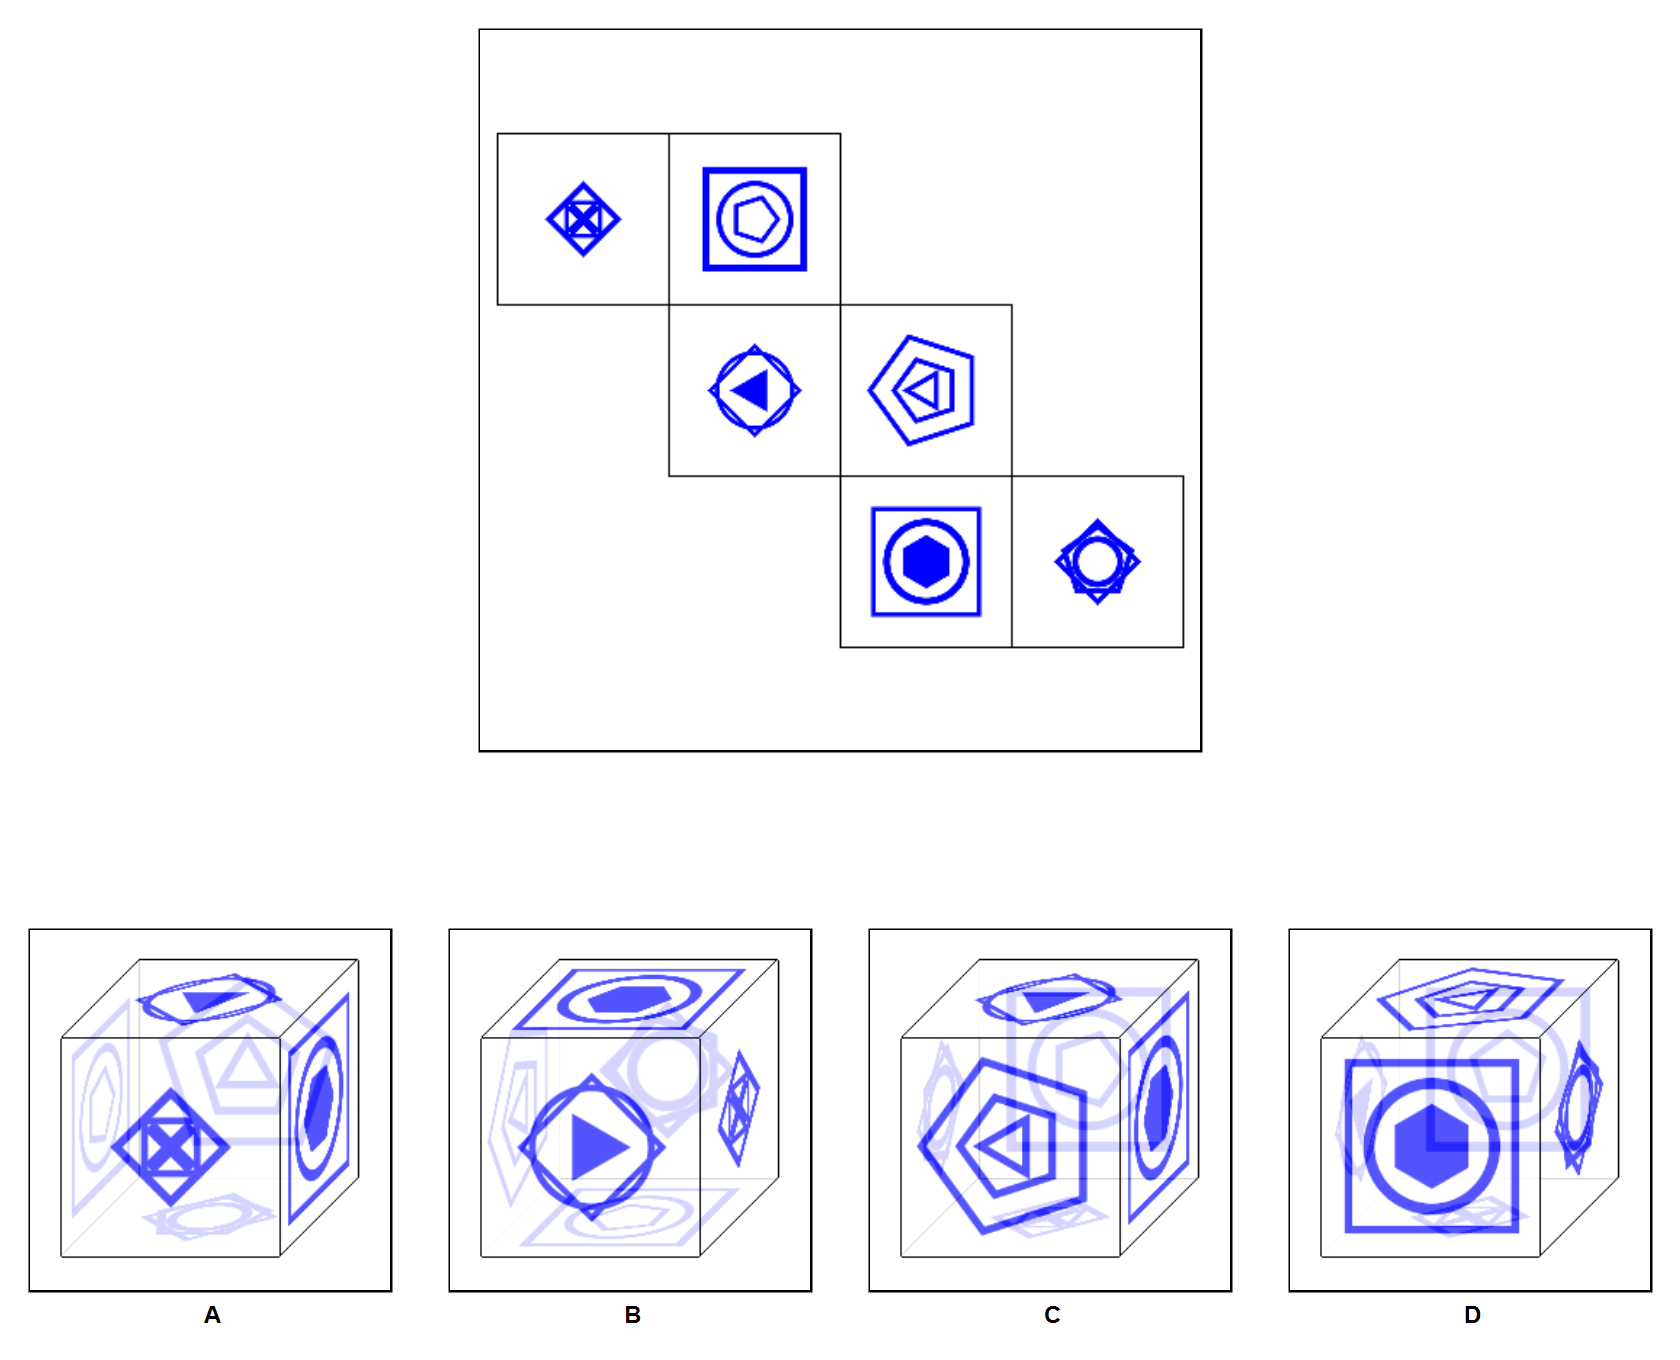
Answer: C